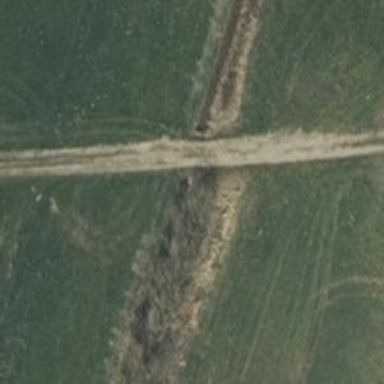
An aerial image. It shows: Track with grade 3 tracktype.